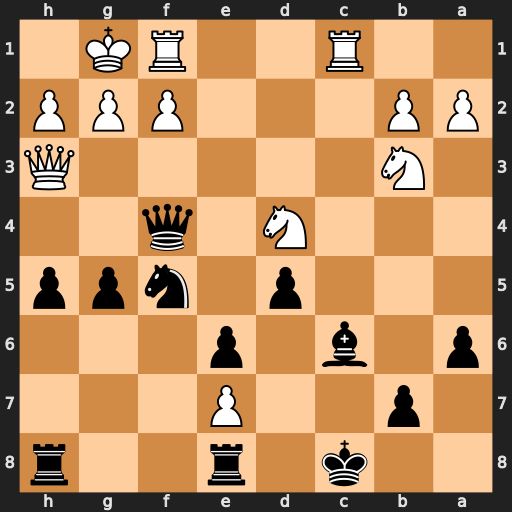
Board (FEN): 2k1r2r/1p2P3/p1b1p3/3p1npp/3N1q2/1N5Q/PP3PPP/2R2RK1
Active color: b
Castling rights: -
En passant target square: -
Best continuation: Nxd4 Nxd4 Qxd4 Qxe6+ Kc7